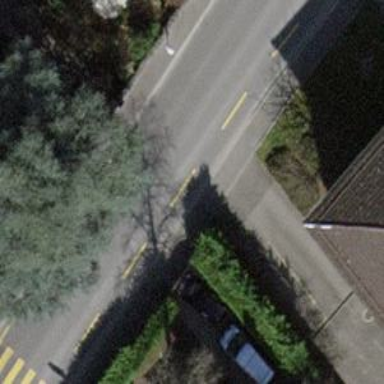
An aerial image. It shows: Residential road with asphalt surface. There is cycle lane on the left side.